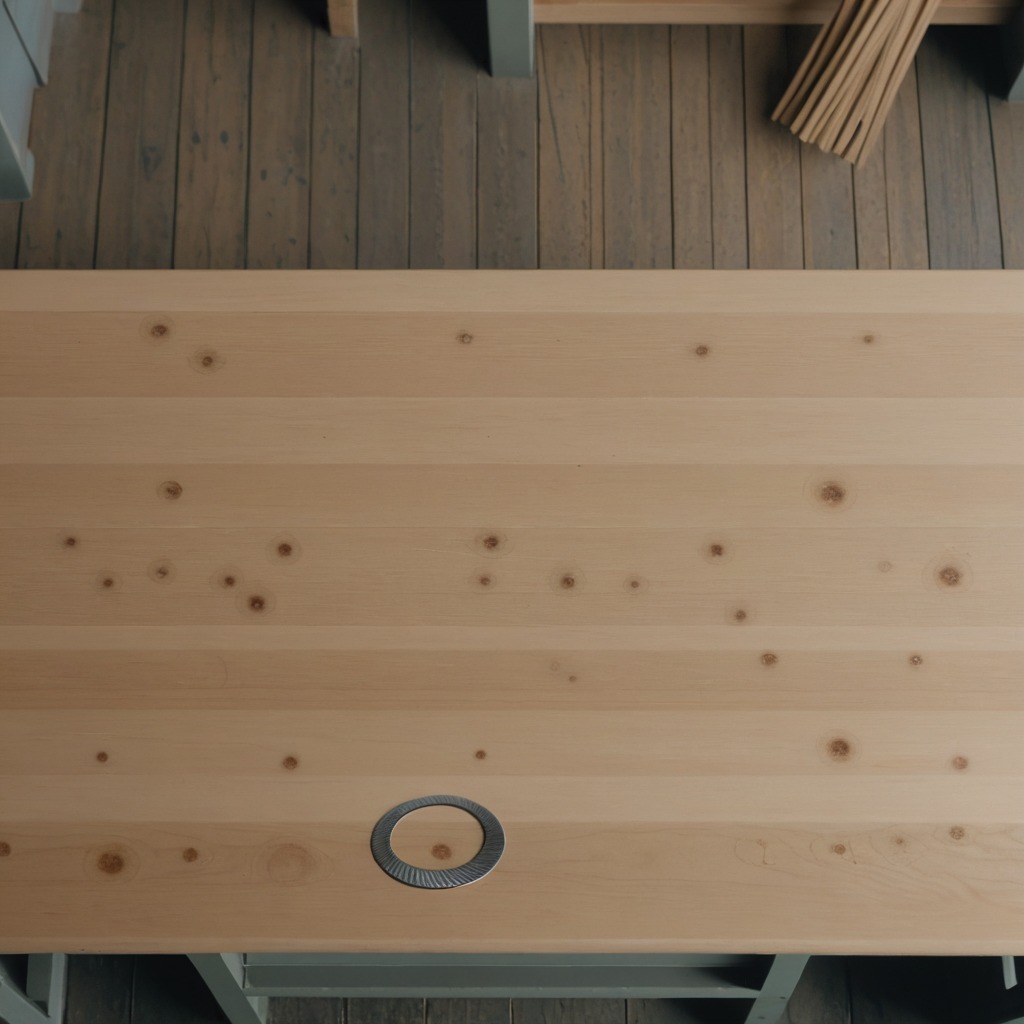
A flat metal washer lies on the workbench inside a coastal fishing gear workshop.